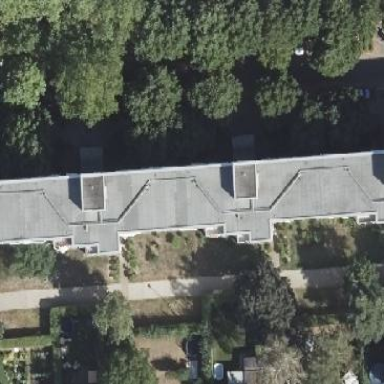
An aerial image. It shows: Block of apartments with flat roof. The building is colored in white.